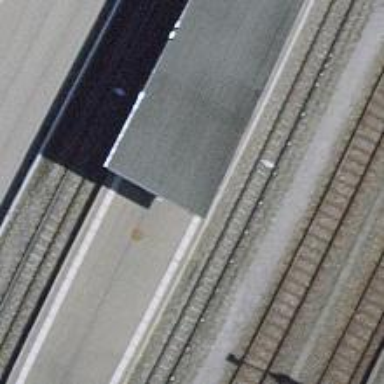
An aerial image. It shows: Platform edge at railway station.